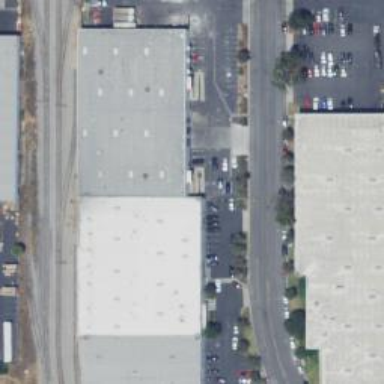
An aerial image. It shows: Warehouse.